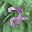
Label: 2